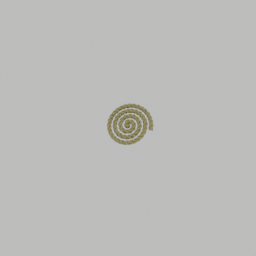
Label: tools